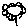
Label: flower